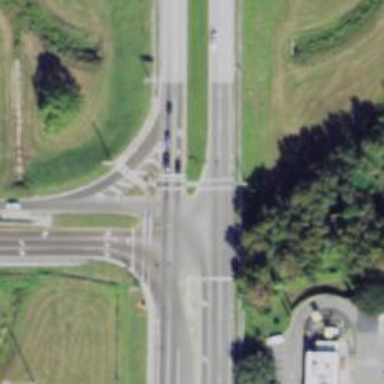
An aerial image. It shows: Asphalt footway with crossing.